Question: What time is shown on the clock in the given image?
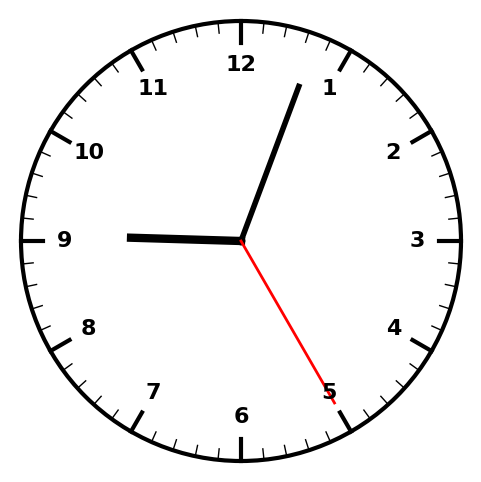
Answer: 09:03:25